Question: Given some known input values and observed outputs, determine how many possible combinations exist for the unknown inputs that would produce the same outputs.
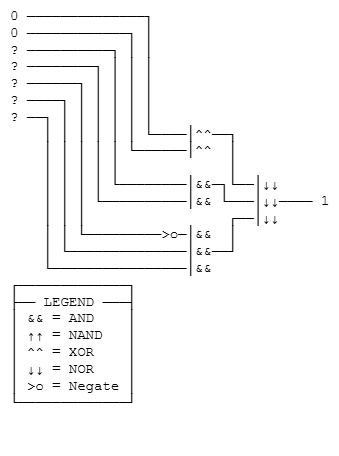
Answer: 21